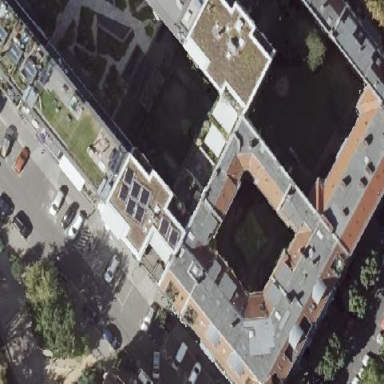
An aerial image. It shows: Building consisting of apartments with double saltbox roof shape.